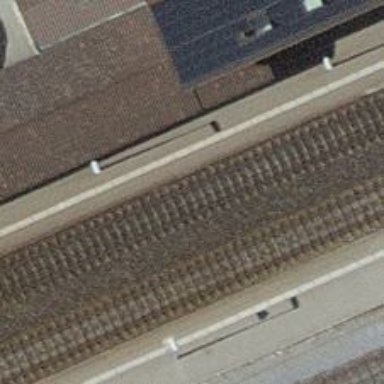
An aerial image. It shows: Railway stop with public transport stop position.